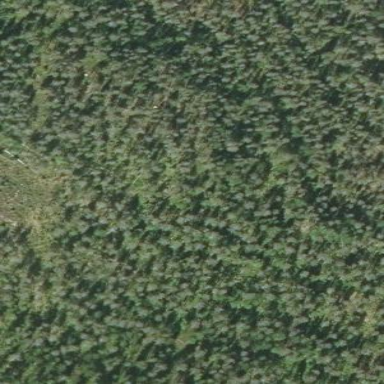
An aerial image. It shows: Woodland with needle-leaved trees.